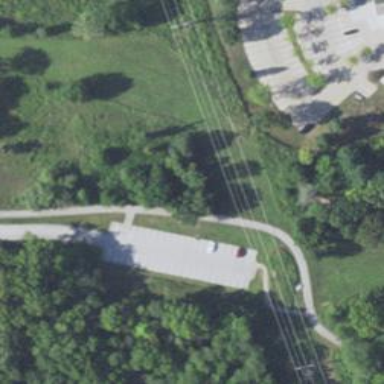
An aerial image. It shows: Disc golf course featuring disc golf basket.